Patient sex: M
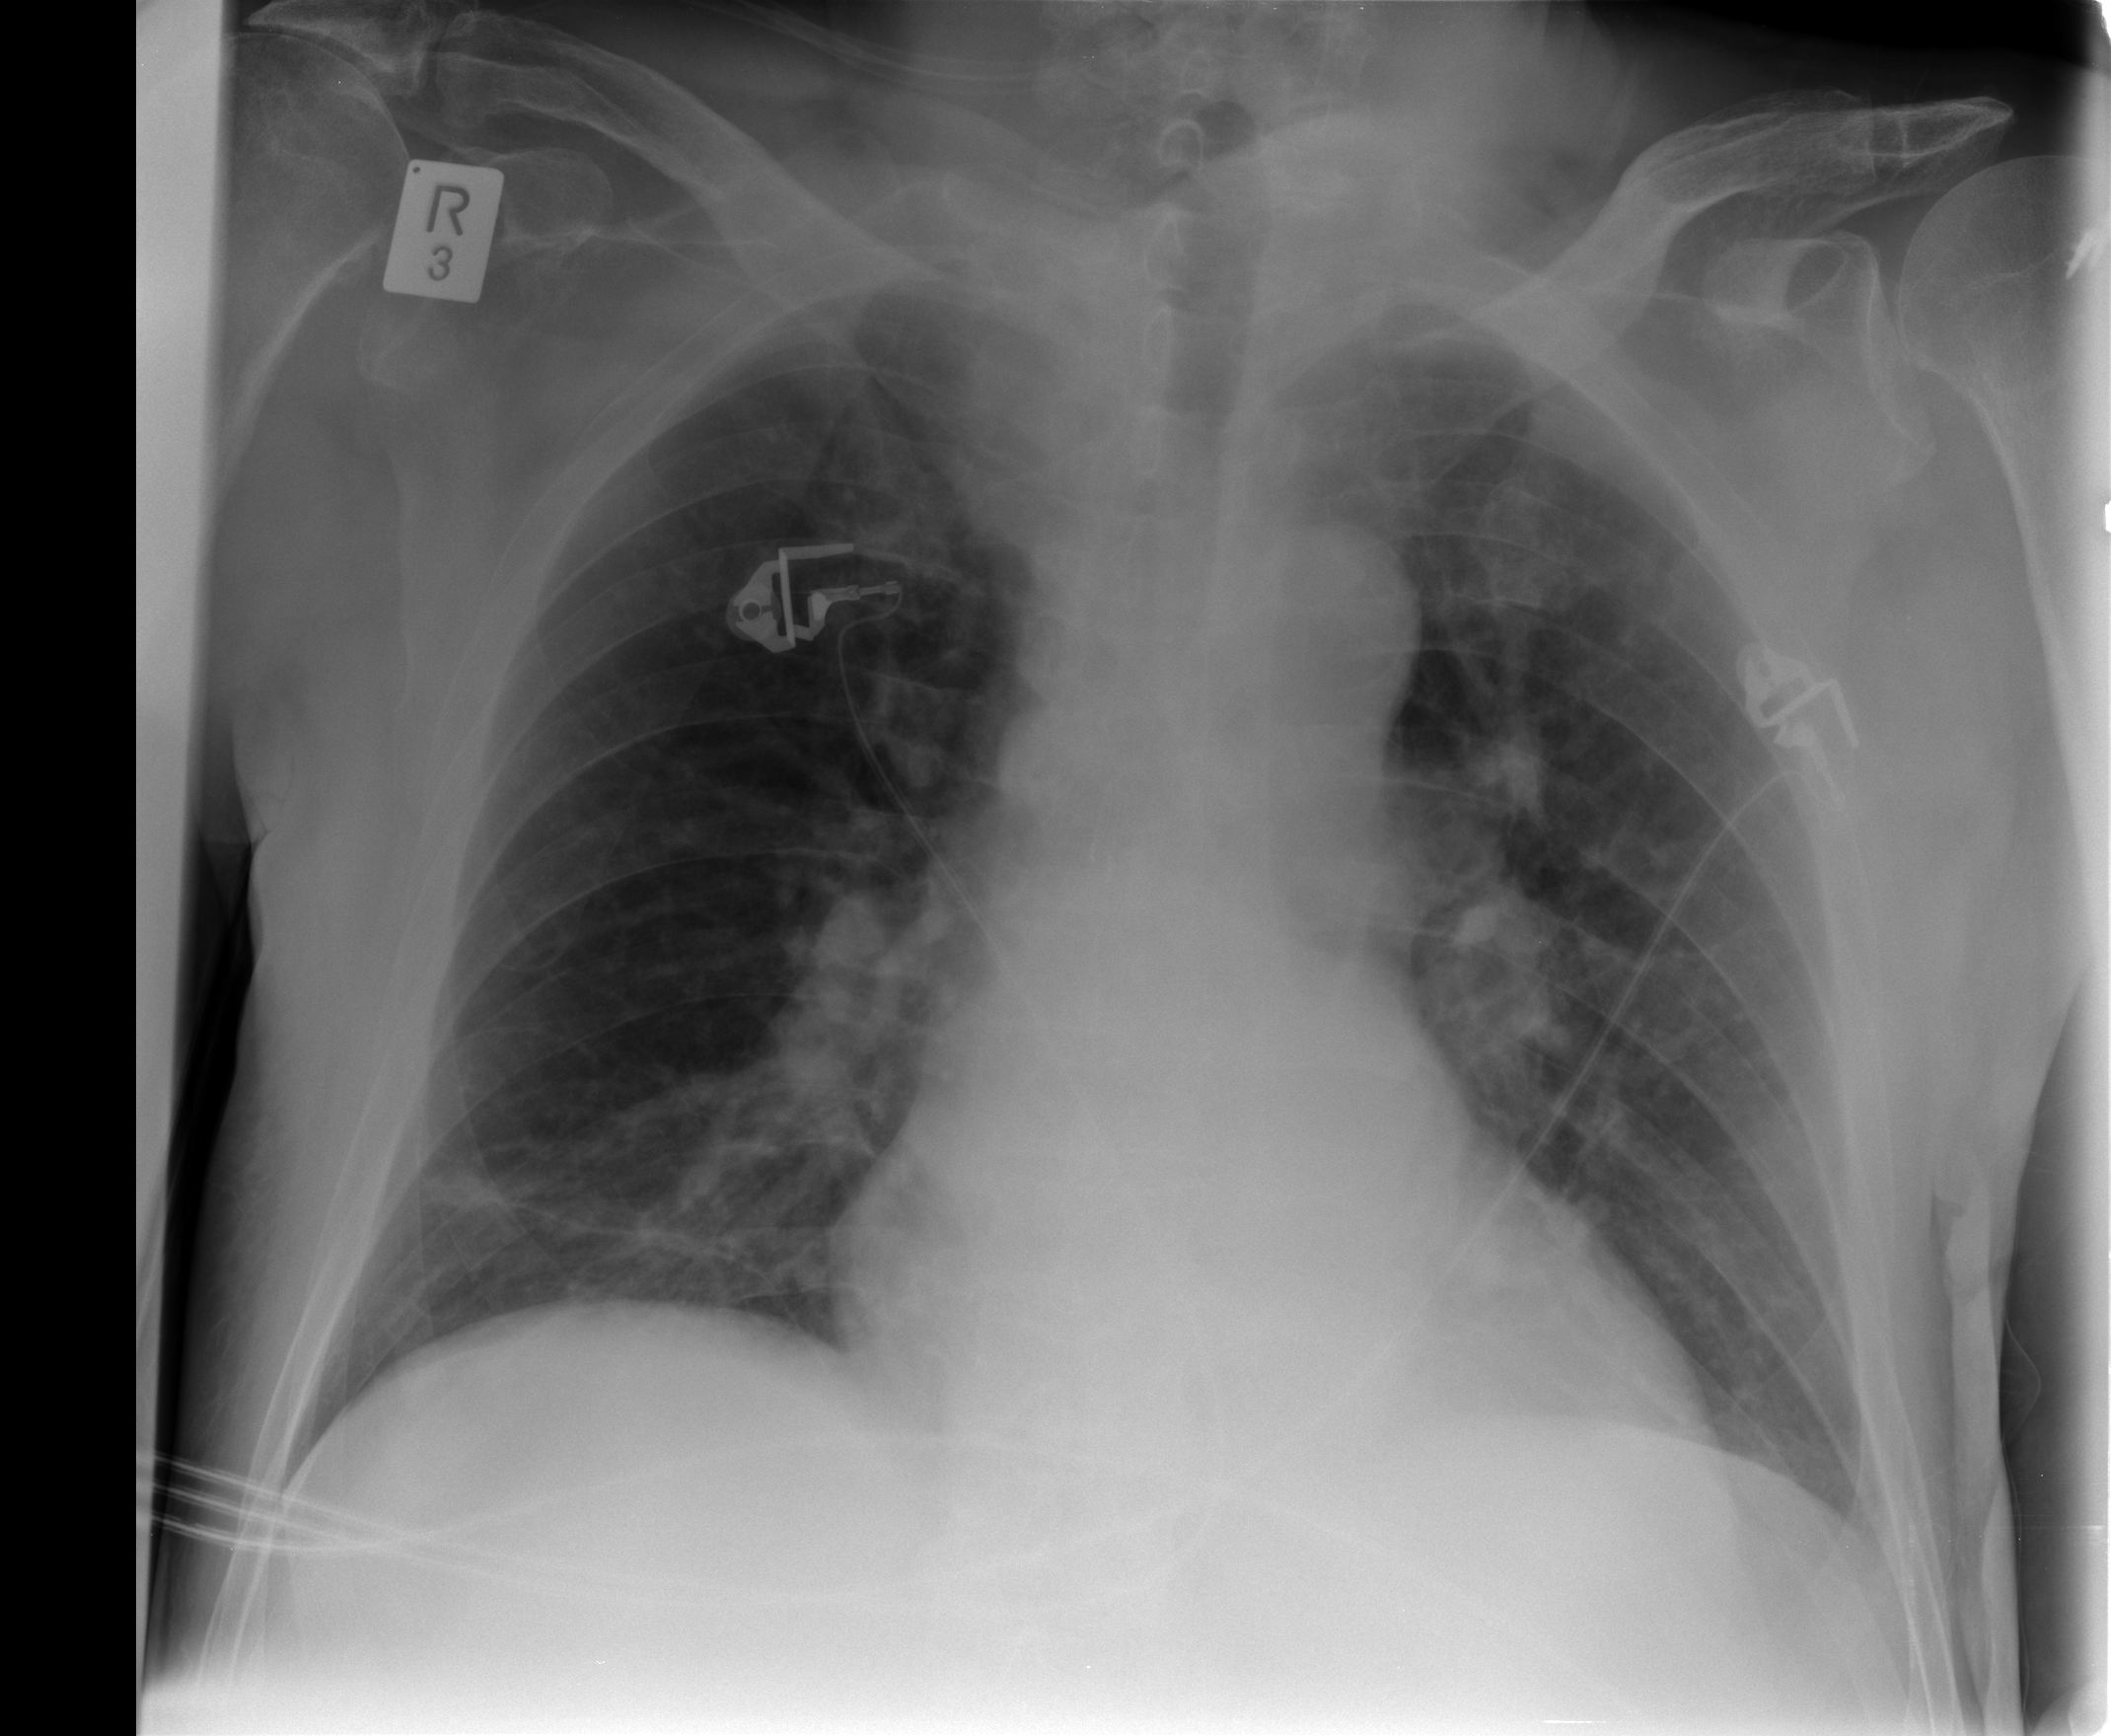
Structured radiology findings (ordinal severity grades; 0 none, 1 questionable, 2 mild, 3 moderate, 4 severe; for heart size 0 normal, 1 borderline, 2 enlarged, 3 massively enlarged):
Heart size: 0
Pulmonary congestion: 1
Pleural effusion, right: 0
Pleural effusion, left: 0
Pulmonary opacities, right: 0
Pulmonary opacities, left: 0
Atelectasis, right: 2
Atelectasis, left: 1